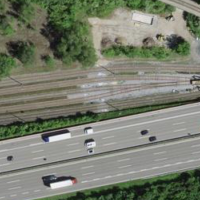
EUNIS habitat code: 57
Species observed at this site:
Falco tinnunculus